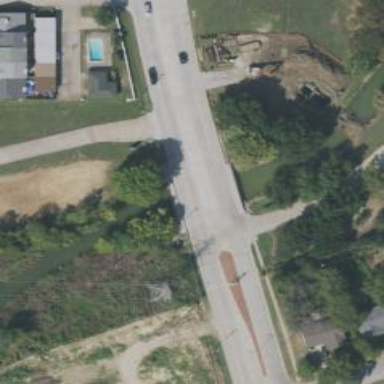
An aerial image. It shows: Secondary road with asphalt surface.